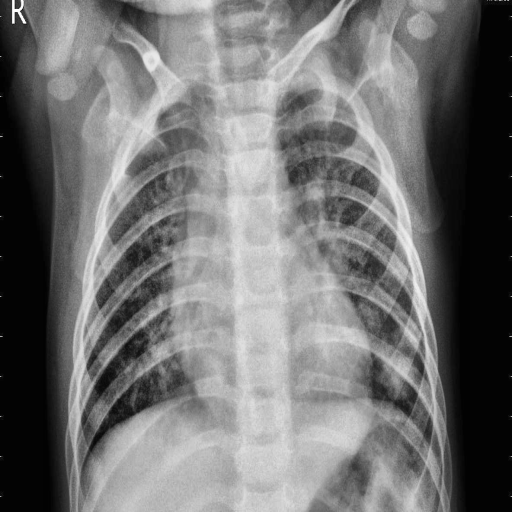
Finding: PNEUMONIA